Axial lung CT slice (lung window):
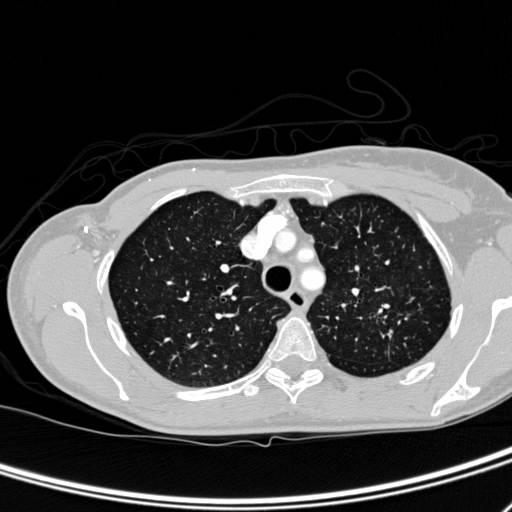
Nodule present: no